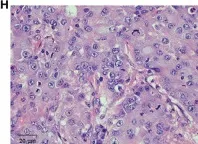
Some of the cytoplasm and the central part of the glandular lumen had neutral mucus (HE 200x). Abundant cytoplasm, biphasic, with distinct vesicular nuclei, small nucleoli.
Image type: pathology (h&e)